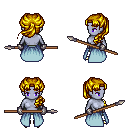
a pixel art fantasy rpg character, female body template, dark elf, purple skin, overskirt, teal pants, blonde princess hairstyle, metal gloves, gold boots, spear, four views (front, back, left, right), 2x2 character sprite sheet, small pixel art, hard edges, no anti-aliasing